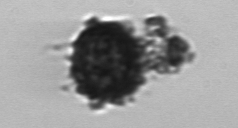
Label: Thalassiosira_TAG_external_detritus